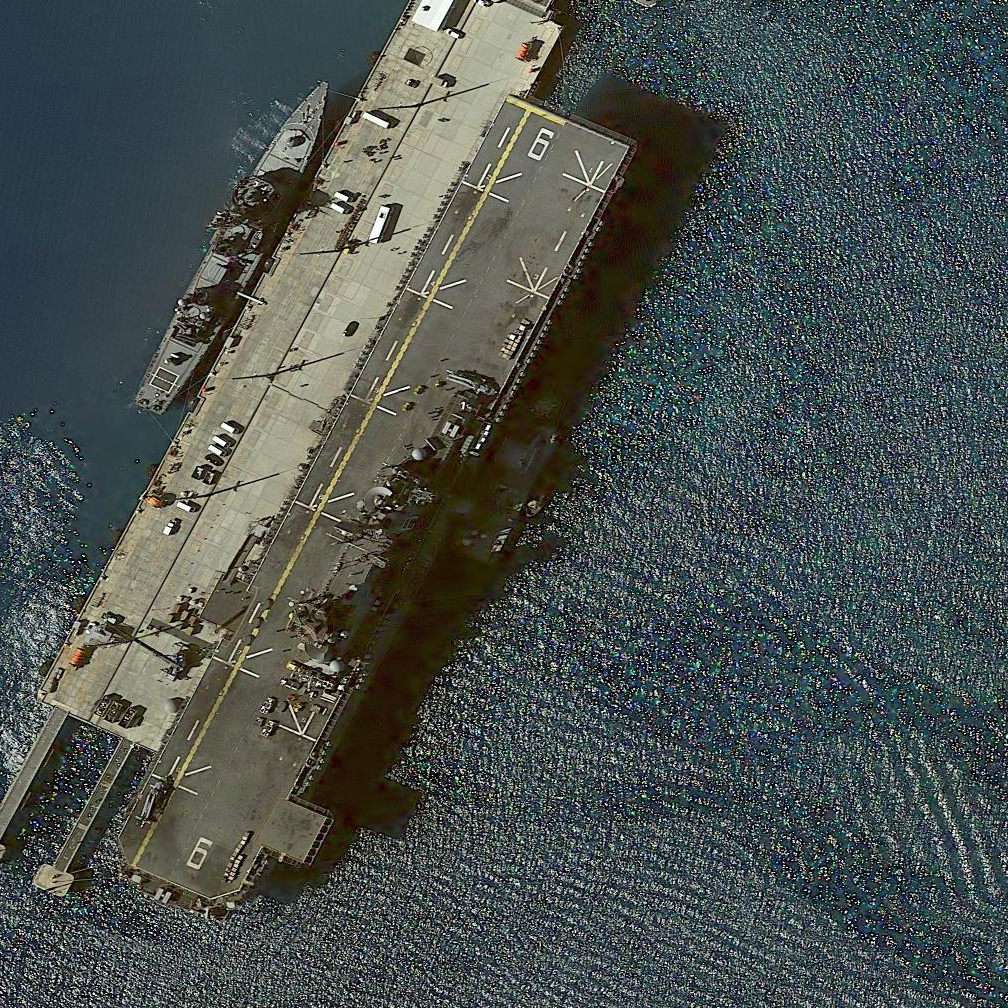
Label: assault